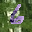
Label: 6